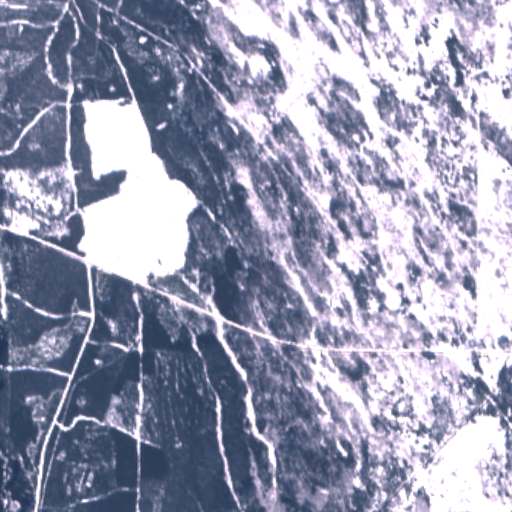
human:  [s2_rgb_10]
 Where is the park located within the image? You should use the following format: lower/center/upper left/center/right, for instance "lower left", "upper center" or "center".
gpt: The park is located in the center left of the image.
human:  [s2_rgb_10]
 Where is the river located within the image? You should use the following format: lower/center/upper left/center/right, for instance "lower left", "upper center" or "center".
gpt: The river is located in the left of the image.
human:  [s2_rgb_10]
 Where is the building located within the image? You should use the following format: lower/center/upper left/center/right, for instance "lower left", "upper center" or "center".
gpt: The building is located in the center left of the image.
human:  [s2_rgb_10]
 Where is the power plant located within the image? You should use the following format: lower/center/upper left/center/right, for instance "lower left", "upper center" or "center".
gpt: There is no power plant in the image.